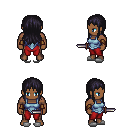
a pixel art fantasy rpg character, male body template, human, dark skin, blue vest, red pants, raven unkempt hairstyle, cloth bracers, white slippers, dagger, four views (front, back, left, right), 2x2 character sprite sheet, small pixel art, hard edges, no anti-aliasing